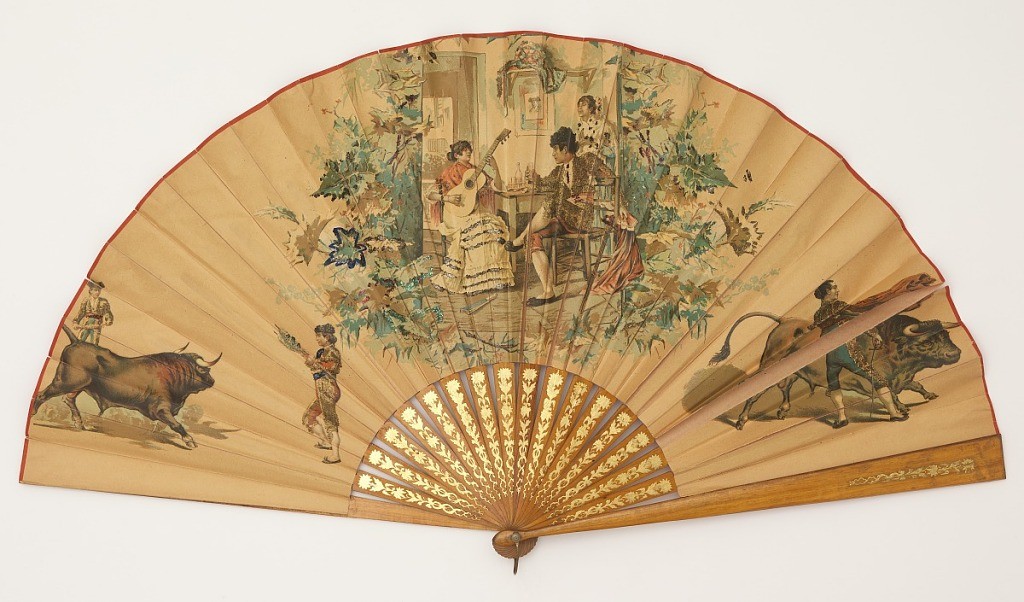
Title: Pleated fan
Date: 1880
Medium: Paper leaf with chromolithograph and gilt spangles; wood sticks stamped with gilt and varnished
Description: Paper leaf with chromolithograph showing scenes from a bullfight on the left- and right-hand sides. Center shows a cafe scene with two women performing: one is seated with a guitar while other stands, handclapping to the music. A seated bullfighter drinks at the table. Costumes are decorated with gilt spangles glued on. Reverse: blank red paper. Wood sticks stamped with gilt floral design and varnished.